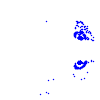
Particle: electron